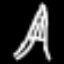
Label: The Eiffel Tower